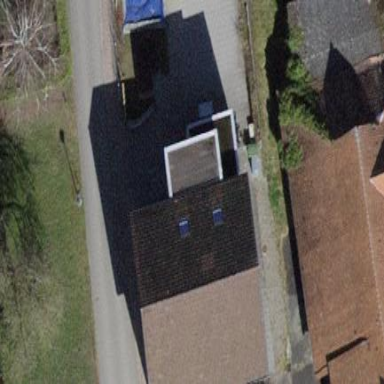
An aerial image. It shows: Kindergarten building with tiled roof.